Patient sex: M
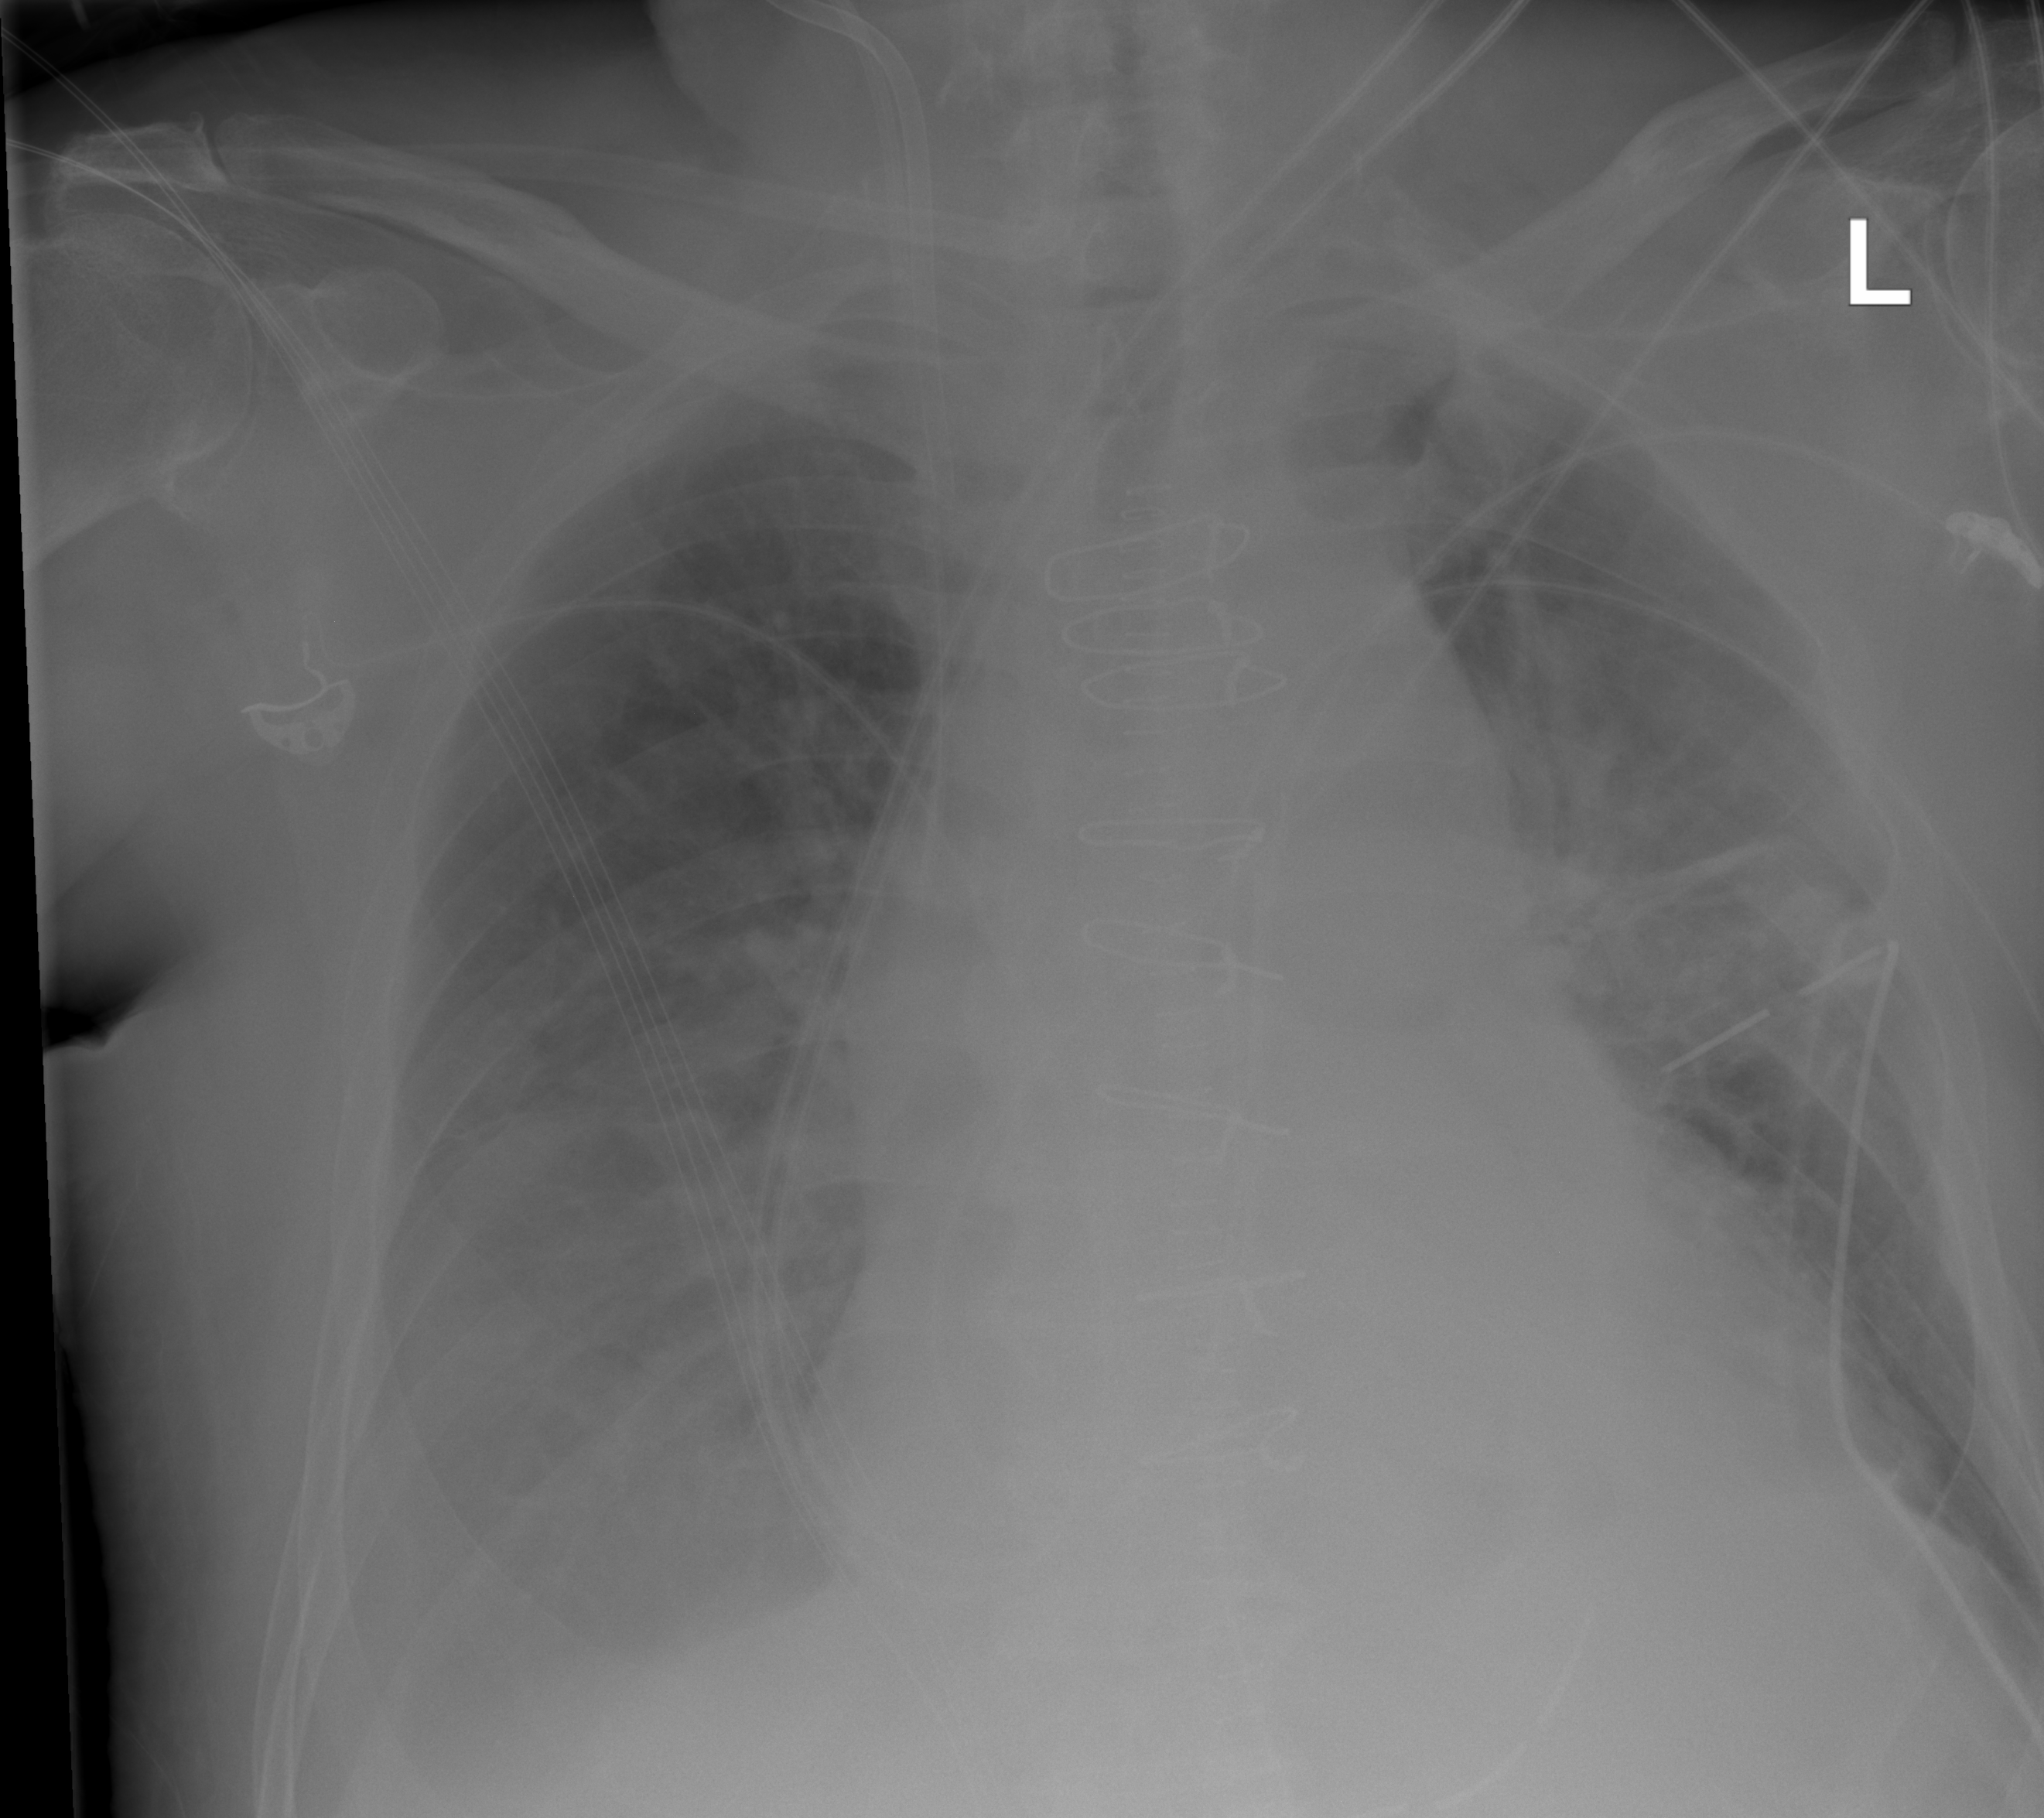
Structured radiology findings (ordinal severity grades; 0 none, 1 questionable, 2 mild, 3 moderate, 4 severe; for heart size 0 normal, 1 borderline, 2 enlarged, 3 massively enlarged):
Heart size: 2
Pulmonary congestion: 2
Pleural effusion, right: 2
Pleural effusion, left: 0
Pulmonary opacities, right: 0
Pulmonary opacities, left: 0
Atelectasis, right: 2
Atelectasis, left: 0